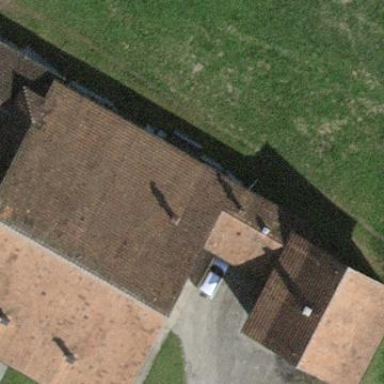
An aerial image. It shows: View of roof of building.